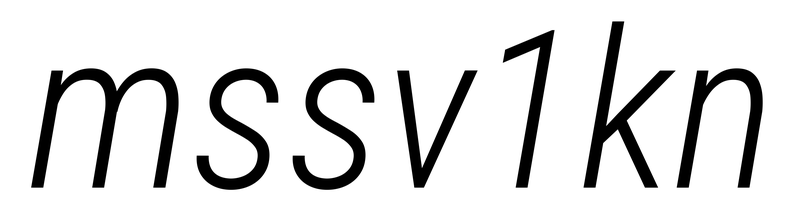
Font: Roboto-Italic_Condensed_Light_Italic